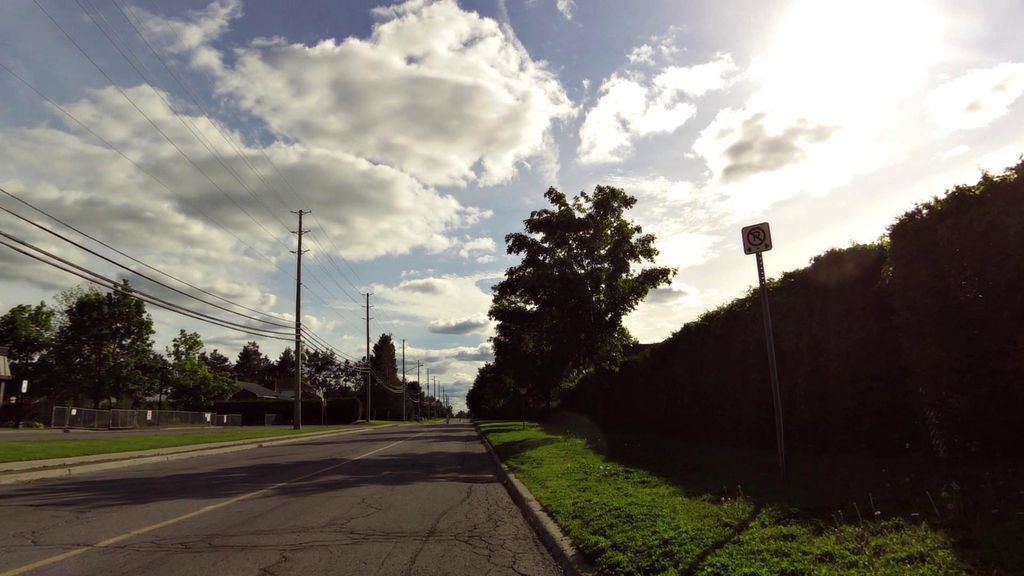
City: ottawa-gatineau